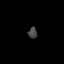
Tissue: lung
Cell type: Others
Senescence score: 0.6229
Nuclear area (px): 100
Mean DAPI intensity: 66.66